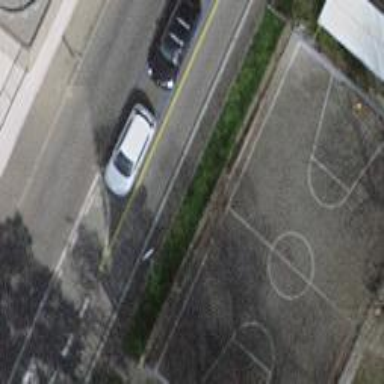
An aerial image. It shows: Multi-sport pitch with asphalt surface.